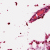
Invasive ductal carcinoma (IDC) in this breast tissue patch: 0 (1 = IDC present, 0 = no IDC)